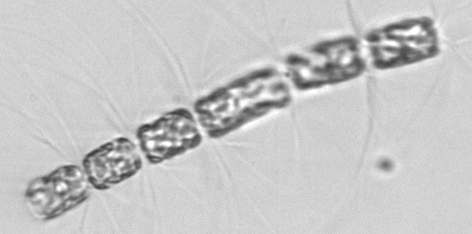
Label: Bacteriastrum